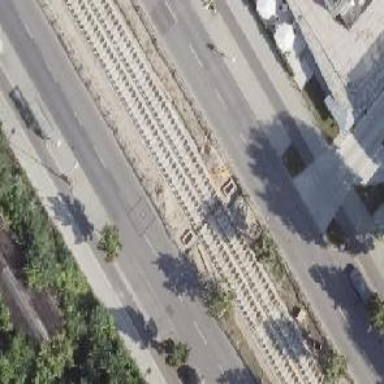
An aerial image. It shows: Uncontrolled tram crossing.